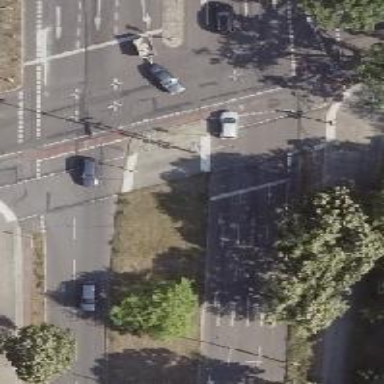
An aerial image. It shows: Road with traffic signals.